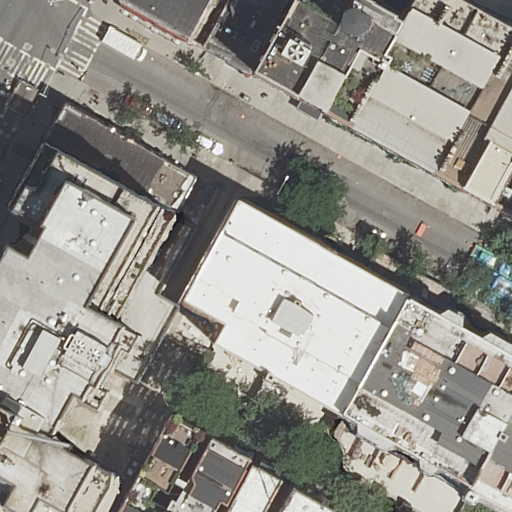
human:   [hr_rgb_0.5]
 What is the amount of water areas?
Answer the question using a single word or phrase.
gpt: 0

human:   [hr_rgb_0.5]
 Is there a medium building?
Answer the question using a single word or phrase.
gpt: yes

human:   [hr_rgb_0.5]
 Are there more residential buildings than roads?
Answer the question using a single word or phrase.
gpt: yes

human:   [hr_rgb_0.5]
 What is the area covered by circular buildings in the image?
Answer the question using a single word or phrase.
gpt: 0m2

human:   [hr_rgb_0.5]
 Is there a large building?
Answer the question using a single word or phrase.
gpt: yes

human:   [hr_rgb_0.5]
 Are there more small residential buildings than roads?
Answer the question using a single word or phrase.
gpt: yes

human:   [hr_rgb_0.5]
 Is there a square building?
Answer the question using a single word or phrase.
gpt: no

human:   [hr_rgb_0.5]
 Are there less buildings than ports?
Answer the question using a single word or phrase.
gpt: no

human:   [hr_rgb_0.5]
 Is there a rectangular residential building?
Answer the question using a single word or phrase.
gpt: yes

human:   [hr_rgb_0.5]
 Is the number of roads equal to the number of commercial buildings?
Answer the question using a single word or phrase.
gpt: no

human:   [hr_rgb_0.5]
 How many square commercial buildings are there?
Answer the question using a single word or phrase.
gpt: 0

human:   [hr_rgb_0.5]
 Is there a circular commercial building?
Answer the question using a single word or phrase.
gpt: no

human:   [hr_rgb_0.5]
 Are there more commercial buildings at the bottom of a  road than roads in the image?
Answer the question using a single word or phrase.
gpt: no

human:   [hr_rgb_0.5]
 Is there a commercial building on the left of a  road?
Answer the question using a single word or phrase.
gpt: no

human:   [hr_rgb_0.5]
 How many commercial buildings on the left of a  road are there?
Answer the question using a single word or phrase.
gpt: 0

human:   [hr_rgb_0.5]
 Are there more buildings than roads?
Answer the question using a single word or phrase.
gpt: yes

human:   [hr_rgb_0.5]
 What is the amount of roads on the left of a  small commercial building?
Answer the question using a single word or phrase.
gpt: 0

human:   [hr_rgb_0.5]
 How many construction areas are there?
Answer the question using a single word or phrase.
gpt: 0

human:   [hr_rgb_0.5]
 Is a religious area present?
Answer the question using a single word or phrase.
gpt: no

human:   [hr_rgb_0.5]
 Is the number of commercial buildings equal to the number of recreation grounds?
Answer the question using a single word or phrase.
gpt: yes

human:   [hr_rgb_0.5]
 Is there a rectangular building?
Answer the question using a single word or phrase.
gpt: yes

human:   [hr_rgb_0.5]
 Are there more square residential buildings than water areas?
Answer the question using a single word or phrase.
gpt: no

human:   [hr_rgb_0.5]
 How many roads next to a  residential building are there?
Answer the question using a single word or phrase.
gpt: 2

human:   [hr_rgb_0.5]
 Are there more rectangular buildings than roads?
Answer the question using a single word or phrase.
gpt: yes

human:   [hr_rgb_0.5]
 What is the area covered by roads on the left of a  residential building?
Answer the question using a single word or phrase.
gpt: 0m2

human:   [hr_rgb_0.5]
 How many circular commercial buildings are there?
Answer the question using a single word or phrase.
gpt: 0

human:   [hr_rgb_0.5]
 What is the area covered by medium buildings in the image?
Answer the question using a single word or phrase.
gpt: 1147m2

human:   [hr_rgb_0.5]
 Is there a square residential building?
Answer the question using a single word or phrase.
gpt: no

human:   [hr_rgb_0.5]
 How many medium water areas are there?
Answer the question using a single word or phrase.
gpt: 0

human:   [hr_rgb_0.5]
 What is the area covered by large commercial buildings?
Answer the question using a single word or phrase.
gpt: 0m2

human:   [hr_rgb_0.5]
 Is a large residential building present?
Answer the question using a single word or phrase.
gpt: yes

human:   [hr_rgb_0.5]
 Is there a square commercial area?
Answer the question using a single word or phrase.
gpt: no

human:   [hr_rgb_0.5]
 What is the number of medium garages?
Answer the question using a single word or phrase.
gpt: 0

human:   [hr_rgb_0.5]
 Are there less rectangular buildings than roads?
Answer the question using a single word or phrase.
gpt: no

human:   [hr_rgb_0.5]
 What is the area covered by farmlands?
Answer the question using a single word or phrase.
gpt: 0m2

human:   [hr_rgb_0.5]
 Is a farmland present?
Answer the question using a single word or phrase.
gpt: no